Brain MRI, t2w sequence, axial 2D slice.
Patient: age 50, sex M, weight 95 kg, height 1.95 m
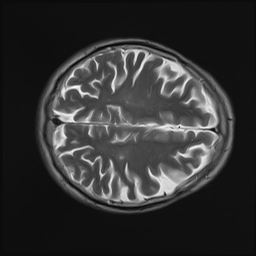